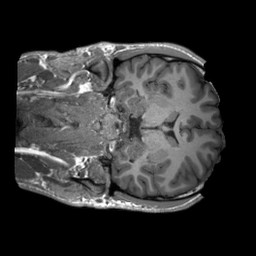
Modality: T1w
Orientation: coronal
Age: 20
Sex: male
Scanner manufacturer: siemens
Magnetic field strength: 3 T
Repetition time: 2.3 s
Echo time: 0.00232 s